Question: I want to just plot the data, which is all real numbers, that is stored in a Cell Array. My cell array is 1-100 1-dimensional, but I am confused on how to actually apply the 'plot()' function with the 'hold on' function.
Here is my code:
'''
% Initalize arrays for storing data
C = cell(1,100); % Store output vector from floww()
D = cell(1,6); % User inputted initial point
I1 = cell(1,100);
I2 = cell(1,100);
I3 = cell(1,100);
%Declare alpha and beta variables detailed in Theorem 1 of paper
a1 = 0; a2 = 2; a3 = 4; a4 = 6;
b1 = 2; b2 = 3; b3 = 7; b4 = 10;
% Declare the \lambda_i, i=1,..., 6, variables
L = cell(1,6);
L1 = abs((b2 - b3)/(a2 - a3));
L2 = abs((b1 - b3)/(a1 - a3));
L3 = abs((b1 - b2)/(a1 - a2));
L4 = abs((b1 - b4)/(a1 - a4));
L5 = abs((b2 - b4)/(a2 - a4));
L6 = abs((b3 - b4)/(a3 - a4));
L{1,1} = L1;
L{1,2} = L2;
L{1,3} = L3;
L{1,4} = L4;
L{1,5} = L5;
L{1,6} = L6;
% Create function handle for floww()
F = @floww;
for j = 1:6
D{1,j} = input('Input in1 through in6: ');
end
% Iterate through floww()
k = [0:5:100];
for i = 1: 100
C{1,i} = F(D{1,1}, D{1,2}, D{1,3}, D{1,4}, D{1,5}, D{1,6},L); % Output from floww() is a 6-by-1 vector
for j = 1:6
D{1,j} = C{1,i}(j,1); % Reassign input values to put back into floww()
end
% First integrals as described in the paper
I1{1,i} = 2*(C{1,i}(1,1)).^2 + 2*(C{1,i}(2,1)).^2 + 2*(C{1,i}(3,1)).^2 + 2*(C{1,i}(4,1)).^2 + 2*(C{1,i}(5,1)).^2 + 2*(C{1,i}(6,1)).^2;
I2{1,i} = (-C{1,i}(3,1))*(-C{1,i}(6,1)) - (C{1,i}(2,1))*(-C{1,i}(5,1)) + (-C{1,i}(1,1))*(-C{1,i}(4,1));
I3{1,i} = 2*L1*(C{1,i}(1,1)).^2 + 2*L2*(C{1,i}(2,1)).^2 + 2*L3*(C{1,i}(3,1)).^2 + 2*L4*(C{1,i}(4,1)).^2 + 2*L5*(C{1,i}(5,1)).^2 + 2*L6*(C{1,i}(6,1)).^2;
plot(k, I1{1,i});
hold on;
end
% This function will solve the linear system
% Bx^(n+1) = x detailed in the research notes
function [out1] = floww(in1, in2, in3, in4, in5, in6, L)
% A_ij = (lambda_i - lambda_j)
% Declare relevant A_ij values
A32 = L{1,3} - L{1,2};
A65 = L{1,6} - L{1,5};
A13 = L{1,1} - L{1,3};
A46 = L{1,4} - L{1,6};
A21 = L{1,2} - L{1,1};
A54 = L{1,5} - L{1,4};
A35 = L{1,3} - L{1,5};
A62 = L{1,6} - L{1,2};
A43 = L{1,4} - L{1,3};
A16 = L{1,1} - L{1,6};
A24 = L{1,2} - L{1,4};
A51 = L{1,5} - L{1,1};
% Declare del(T)
delT = 1;
% Declare the 6-by-6 coefficient matrix B
B = [1, -A32*(delT/2)*in3, -A32*(delT/2)*in2, 0, -A65*(delT/2)*in6, -A65*(delT/2)*in5;
-A13*(delT/2)*in3, 1, -A13*(delT/2)*in1, -A46*(delT/2)*in6, 0, A46*(delT/2)*in4;
-A21*(delT/2)*in2, -A21*(delT/2)*in1, 1, -A54*(delT/2)*in5, -A54*(delT/2)*in4, 0;
0, -A62*(delT/2)*in6, -A35*(delT/2)*in5, 1, -A35*(delT/2)*in3, -A62*(delT/2)*in2;
-A16*(delT/2)*in6, 0, -A43*(delT/2)*in4, -A43*(delT/2)*in3, 1, -A16*(delT/2)*in1;
-A51*(delT/2)*in5, -A24*(delT/2)*in4, 0, -A24*(delT/2)*in2, -A51*(delT/2)*in1, 1];
% Declare input vector
N = [in1; in2; in3; in4; in5; in6];
% Solve the system Bx = N for x where x
% denotes the X_i^(n+1) vector in research notes
x = B\N;
% Assign output variables
out1 = x;
%disp(x);
%disp(out1(2,1));
end
'''
The plotting takes place in the for-loop with 'plot(k, I1{1,i});'. The figure that is outputted is not what I expect nor want:

Can someone please explain to me what I am doing wrong and/or how to get what I want?
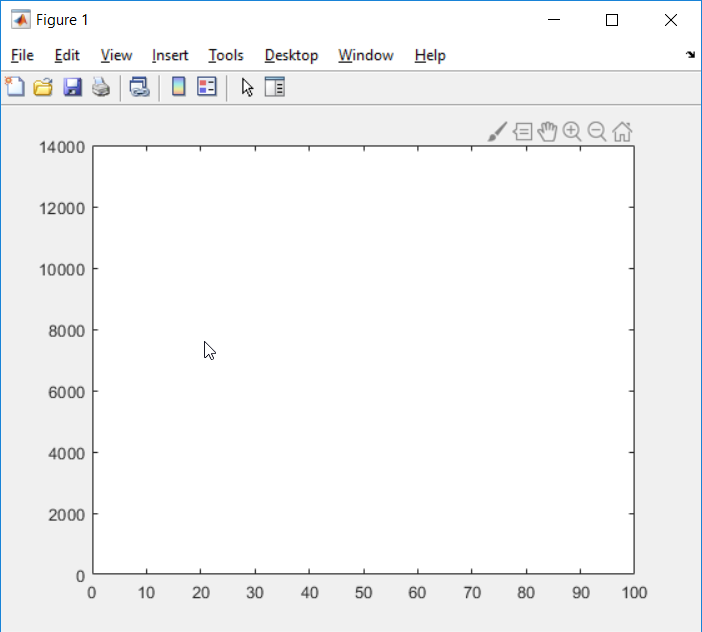
Answer: You need to stop using cell arrays for numeric data, and indexed variable names when an array would be way simpler.
I've edited your code, below, to plot the 'I1' array.
To make it work, I changed almost all cell arrays to numeric arrays and simplified a bunch of the indexing. Note initialisation is now with 'zeros' instead of 'cell', therefore indexing with parentheses '()' not curly braces '{}'.
I didn't change the structure too much, because your comments indicated you were following some literature with this layout
For the plotting, you were trying to plot single points during the loop - to do that you have no line (the points are distinct), so need to specify a marker like 'plot(x,y,'o')'. However, what I've done is just plot after the loop - since you're storing the resulting 'I1' array anyway.
'''
% Initalize arrays for storing data
C = cell(1,100); % Store output vector from floww()
D = zeros(1,6); % User inputted initial point
I1 = zeros(1,100);
I2 = zeros(1,100);
I3 = zeros(1,100);
%Declare alpha and beta variables detailed in Theorem 1 of paper
a1 = 0; a2 = 2; a3 = 4; a4 = 6;
b1 = 2; b2 = 3; b3 = 7; b4 = 10;
% Declare the \lambda_i, i=1,..., 6, variables
L = zeros(1,6);
L(1) = abs((b2 - b3)/(a2 - a3));
L(2) = abs((b1 - b3)/(a1 - a3));
L(3) = abs((b1 - b2)/(a1 - a2));
L(4) = abs((b1 - b4)/(a1 - a4));
L(5) = abs((b2 - b4)/(a2 - a4));
L(6) = abs((b3 - b4)/(a3 - a4));
for j = 1:6
D(j) = input('Input in1 through in6: ');
end
% Iterate through floww()
for i = 1:100
C{i} = floww(D(1), D(2), D(3), D(4), D(5), D(6), L); % Output from floww() is a 6-by-1 vector
for j = 1:6
D(j) = C{i}(j,1); % Reassign input values to put back into floww()
end
% First integrals as described in the paper
I1(i) = 2*(C{i}(1,1)).^2 + 2*(C{i}(2,1)).^2 + 2*(C{i}(3,1)).^2 + 2*(C{i}(4,1)).^2 + 2*(C{i}(5,1)).^2 + 2*(C{i}(6,1)).^2;
I2(i) = (-C{i}(3,1))*(-C{i}(6,1)) - (C{i}(2,1))*(-C{i}(5,1)) + (-C{i}(1,1))*(-C{i}(4,1));
I3(i) = 2*L(1)*(C{i}(1,1)).^2 + 2*L(2)*(C{i}(2,1)).^2 + 2*L(3)*(C{i}(3,1)).^2 + 2*L(4)*(C{i}(4,1)).^2 + 2*L(5)*(C{i}(5,1)).^2 + 2*L(6)*(C{i}(6,1)).^2;
end
plot(1:100, I1);
% This function will solve the linear system
% Bx^(n+1) = x detailed in the research notes
function [out1] = floww(in1, in2, in3, in4, in5, in6, L)
% A_ij = (lambda_i - lambda_j)
% Declare relevant A_ij values
A32 = L(3) - L(2);
A65 = L(6) - L(5);
A13 = L(1) - L(3);
A46 = L(4) - L(6);
A21 = L(2) - L(1);
A54 = L(5) - L(4);
A35 = L(3) - L(5);
A62 = L(6) - L(2);
A43 = L(4) - L(3);
A16 = L(1) - L(6);
A24 = L(2) - L(4);
A51 = L(5) - L(1);
% Declare del(T)
delT = 1;
% Declare the 6-by-6 coefficient matrix B
B = [1, -A32*(delT/2)*in3, -A32*(delT/2)*in2, 0, -A65*(delT/2)*in6, -A65*(delT/2)*in5;
-A13*(delT/2)*in3, 1, -A13*(delT/2)*in1, -A46*(delT/2)*in6, 0, A46*(delT/2)*in4;
-A21*(delT/2)*in2, -A21*(delT/2)*in1, 1, -A54*(delT/2)*in5, -A54*(delT/2)*in4, 0;
0, -A62*(delT/2)*in6, -A35*(delT/2)*in5, 1, -A35*(delT/2)*in3, -A62*(delT/2)*in2;
-A16*(delT/2)*in6, 0, -A43*(delT/2)*in4, -A43*(delT/2)*in3, 1, -A16*(delT/2)*in1;
-A51*(delT/2)*in5, -A24*(delT/2)*in4, 0, -A24*(delT/2)*in2, -A51*(delT/2)*in1, 1];
% Declare input vector
N = [in1; in2; in3; in4; in5; in6];
% Solve the system Bx = N for x where x
% denotes the X_i^(n+1) vector in research notes
x = B\N;
% Assign output variables
out1 = x;
end
'''
Output with 'in1..6 = 1 .. 6':
<URL>
Note: you could simplify this code a if you embraced arrays over clunky variable names. The below achieves the exact same result for the body of your script, but is much more flexible and maintainable:
'''
% Initalize arrays for storing data
C = cell(1,100); % Store output vector from floww()
D = zeros(1,6); % User inputted initial point
I1 = zeros(1,100);
I2 = zeros(1,100);
I3 = zeros(1,100);
%Declare alpha and beta variables detailed in Theorem 1 of paper
a = [0, 2, 4, 6];
b = [2, 3, 7, 10];
% Declare the \lambda_i, i=1,..., 6, variables
L = abs( ( b([2 1 1 1 2 3]) - b([3 3 2 4 4 4]) ) ./ ...
( a([2 1 1 1 2 3]) - a([3 3 2 4 4 4]) ) );
for j = 1:6
D(j) = input('Input in1 through in6: ');
end
% Iterate through floww()
k = 1:100;
for i = k
C{i} = floww(D(1), D(2), D(3), D(4), D(5), D(6), L); % Output from floww() is a 6-by-1 vector
D = C{i}; % Reassign input values to put back into floww()
% First integrals as described in the paper
I1(i) = 2*sum(D.^2);
I2(i) = sum( D(1:3).*D(4:6) );
I3(i) = 2*sum((L.').*D.^2).^2;
end
plot( k, I1 );
'''
Edit:
You can simplify the 'floww' function by using a couple of things
1. A can be declared really easily as a single matrix.
2. Notice delT/2 is a factor in almost every element, factor it out!
3. The only non-zero elements where delT/2 isn't a factor are the diagonal of ones... add this in using eye instead.
4. Input the in1..6 variables as a vector. You already have the vector when you call floww - makes no sense breaking it up.
5. With the input as a vector, we can use utility functions like hankel to do some neat indexing. This one is a stretch for a beginner, but I include it as a demo.
Code:
'''
% In code body, call floww with an array input
C{i} = floww(D, L);
% ...
function [out1] = floww(D, L)
% A_ij = (lambda_i - lambda_j)
% Declare A_ij values in a matrix
A = L.' - L;
% Declare del(T)
delT = 1;
% Declare the 6-by-6 coefficient matrix B
% Factored out (delt/2) and the D coefficients
B = eye(6,6) - (delT/2) * D( hankel( [4 3 2 1 6 5], [5 4 3 2 1 6] ) ) .*...
[ 0, A(3,2), A(3,2), 0, A(6,5), A(6,5);
A(1,3), 0, A(1,3), A(4,6), 0, -A(4,6);
A(2,1), A(2,1), 0, A(5,4), A(5,4), 0;
0, A(6,2), A(3,5), 0, A(3,5), A(6,2);
A(1,6), 0, A(4,3), A(4,3), 0, A(1,6);
A(5,1), A(2,4), 0, A(2,4), A(5,1), 0];
% Solve the system Bx = N for x where x
% denotes the X_i^(n+1) vector in research notes
out1 = B\D(:);
end
'''
You see when we simplify things like this, code is easier to read. For instance, it looks to me (without knowing the literature at all) like you've got a sign error in your 'B(2,6)' element, it's the opposite sign to all other elements...